Question: As the title says, I am wondering what the accessibility label of the camera snap button is (as I need it for my integration tests with KIF), as depicted as the white button at the bottom of this image:

I tried looking up how to enable the accessibility inspector on my device, but couldn't find it. And Googling didn't do me any good.
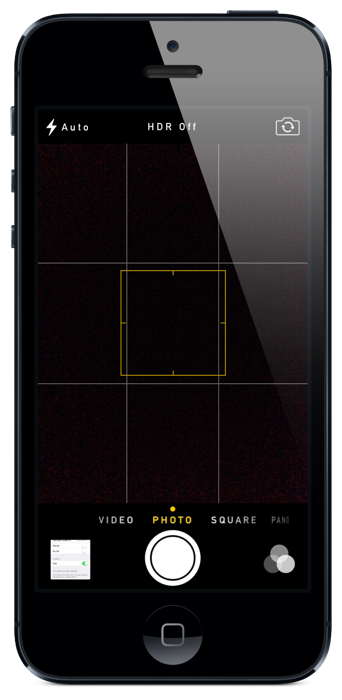
Answer: The accessible name is "Take Picture"